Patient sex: M
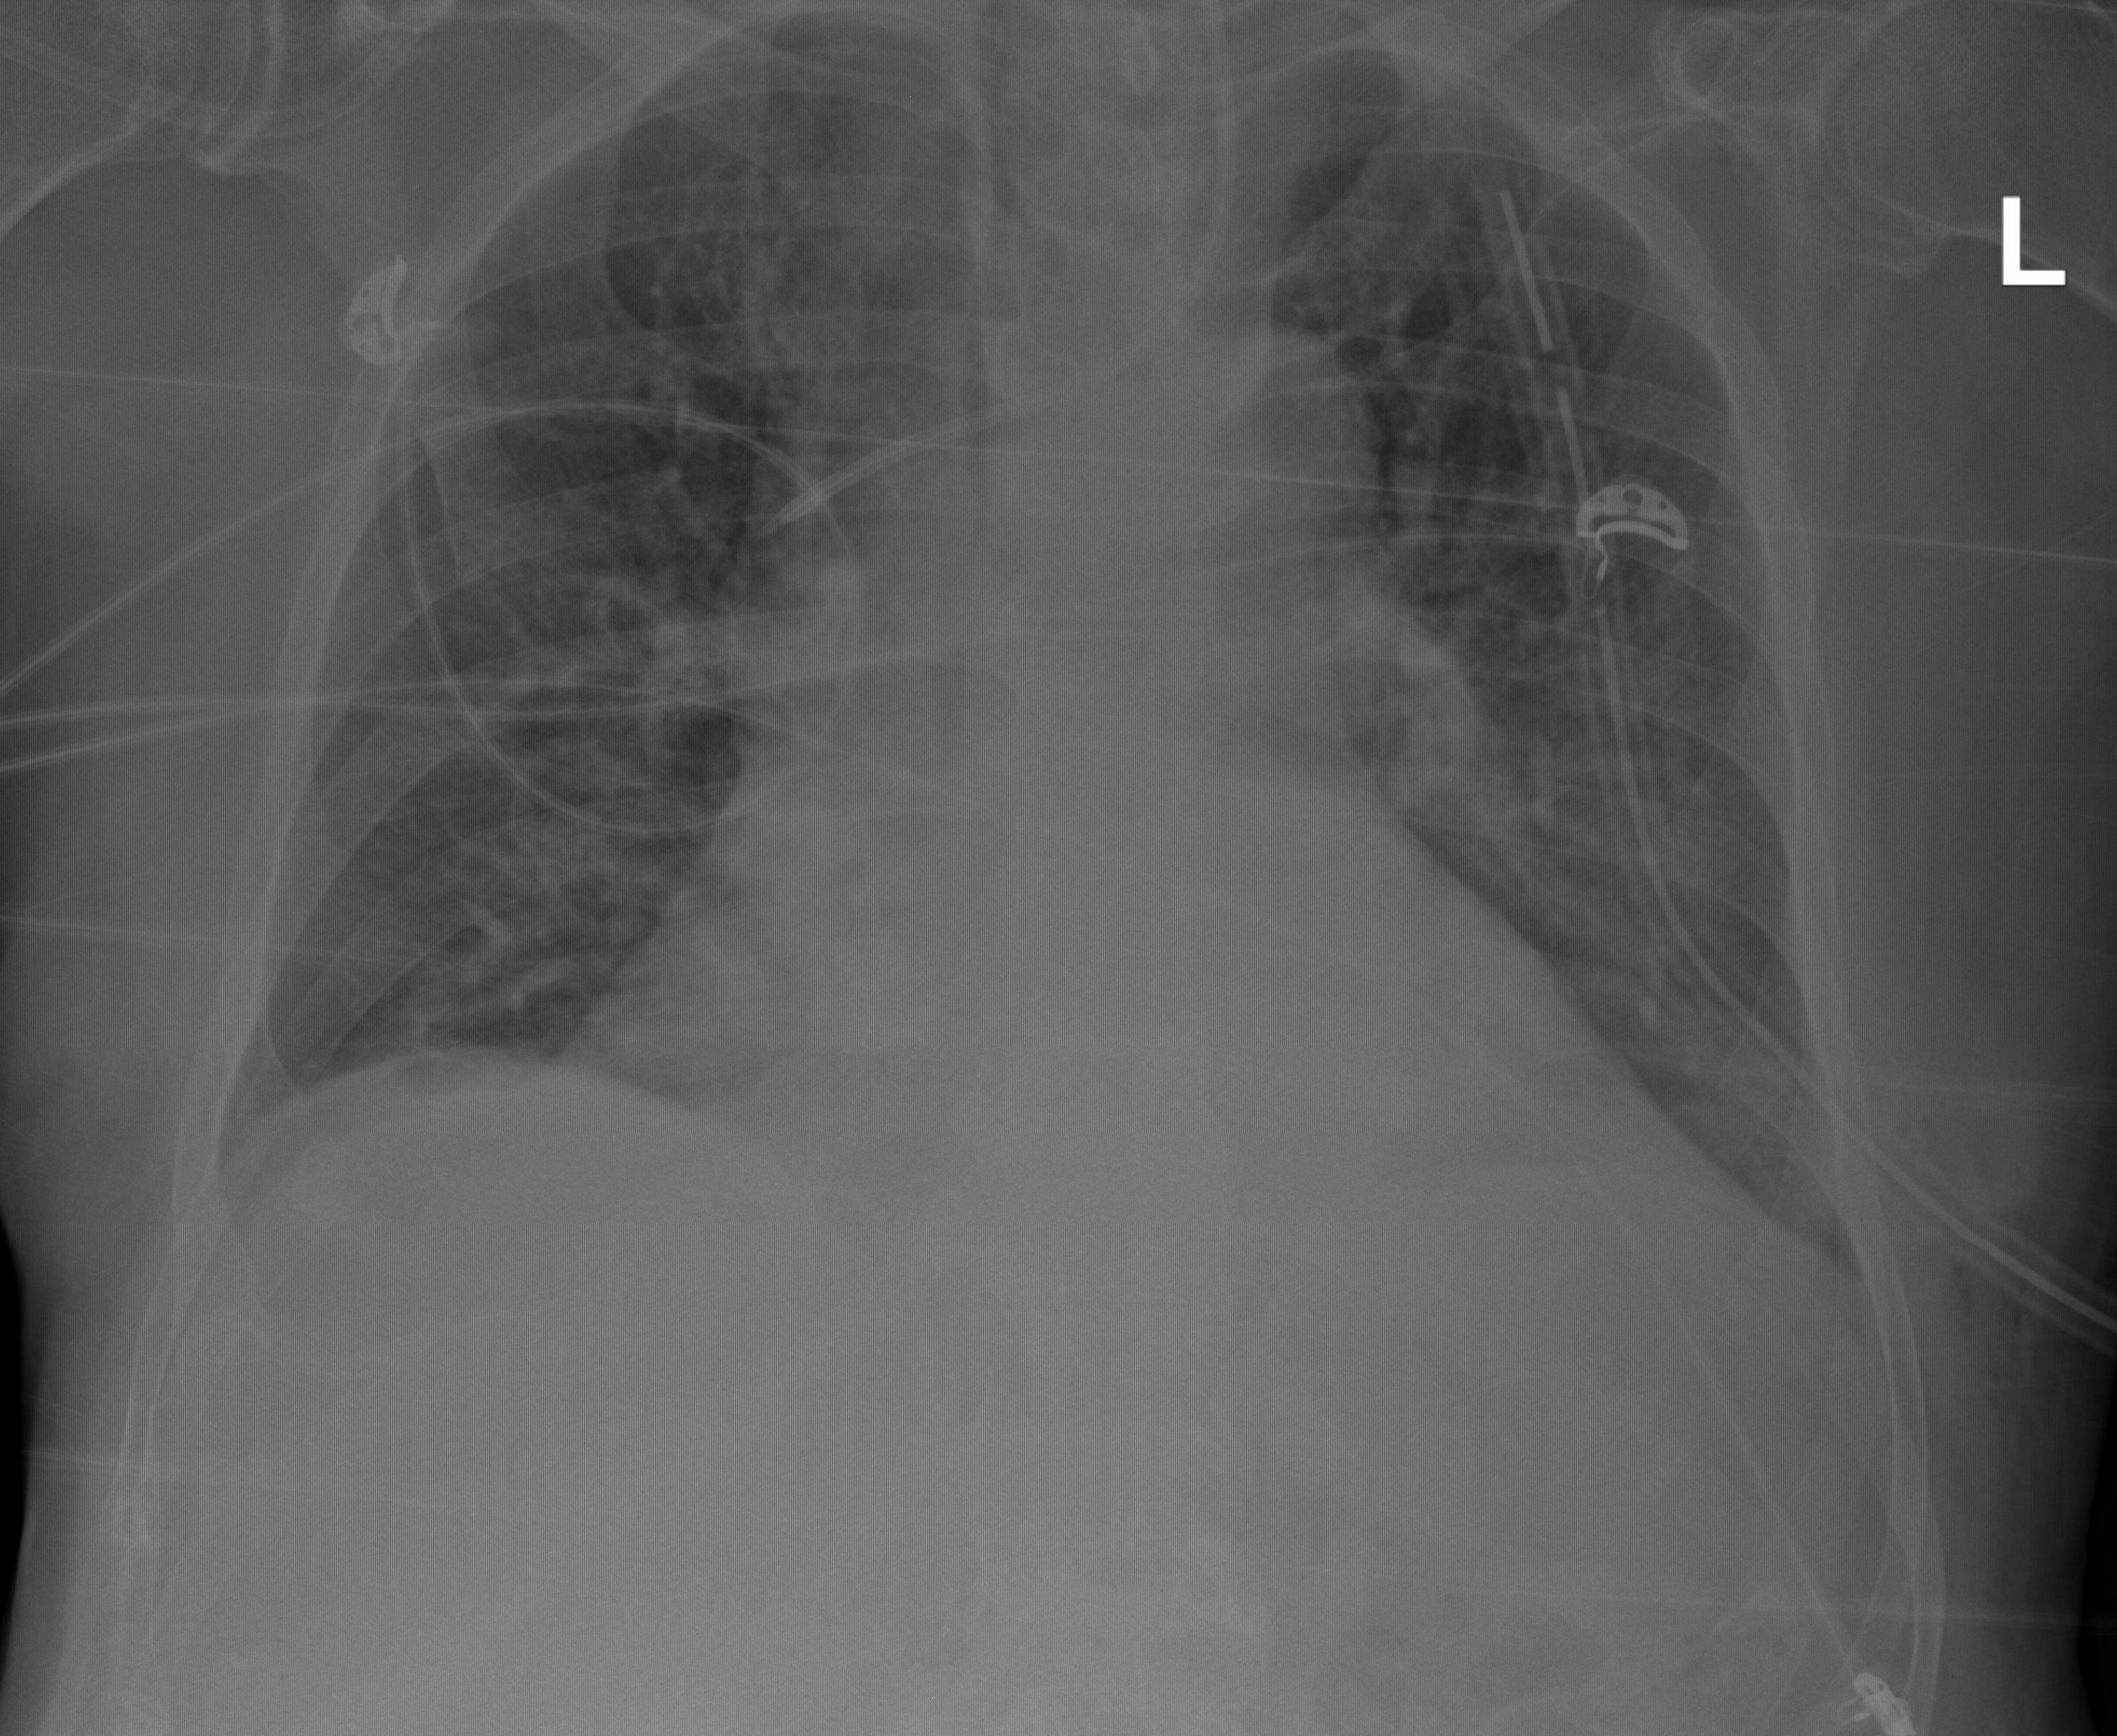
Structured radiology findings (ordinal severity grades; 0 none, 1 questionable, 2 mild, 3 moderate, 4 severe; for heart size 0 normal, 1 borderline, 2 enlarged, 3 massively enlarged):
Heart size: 2
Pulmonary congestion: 2
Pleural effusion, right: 0
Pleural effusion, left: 2
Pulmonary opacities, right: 2
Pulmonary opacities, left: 2
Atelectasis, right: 2
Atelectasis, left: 2